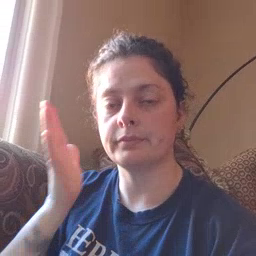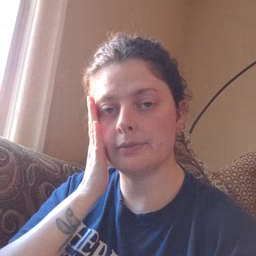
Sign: bed